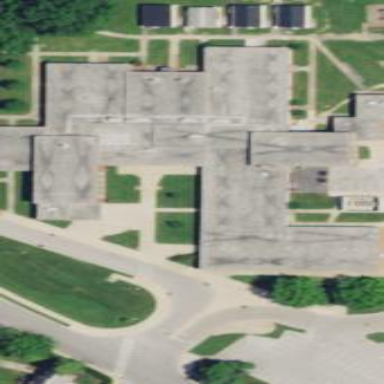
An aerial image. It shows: School building.